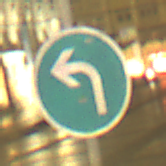
Verkehrszeichen: VorgeschriebeneFahrtrichtungLinks
Umgebung: Outdoor, Urban
Tageszeit: Night
Wetter: Overcast
Licht: Artificial
Jahreszeit: NotSpecified
Kontrast: MediumContrast